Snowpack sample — Snodgrass Mountain, Crested Butte, Colorado (2/4/25, 12:06 PM MST)
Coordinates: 38.923, -106.968
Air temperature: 35 °F
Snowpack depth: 80 cm
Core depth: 70 cm
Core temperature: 32 °F
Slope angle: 14°, slope face: 78°
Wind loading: low
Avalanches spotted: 0
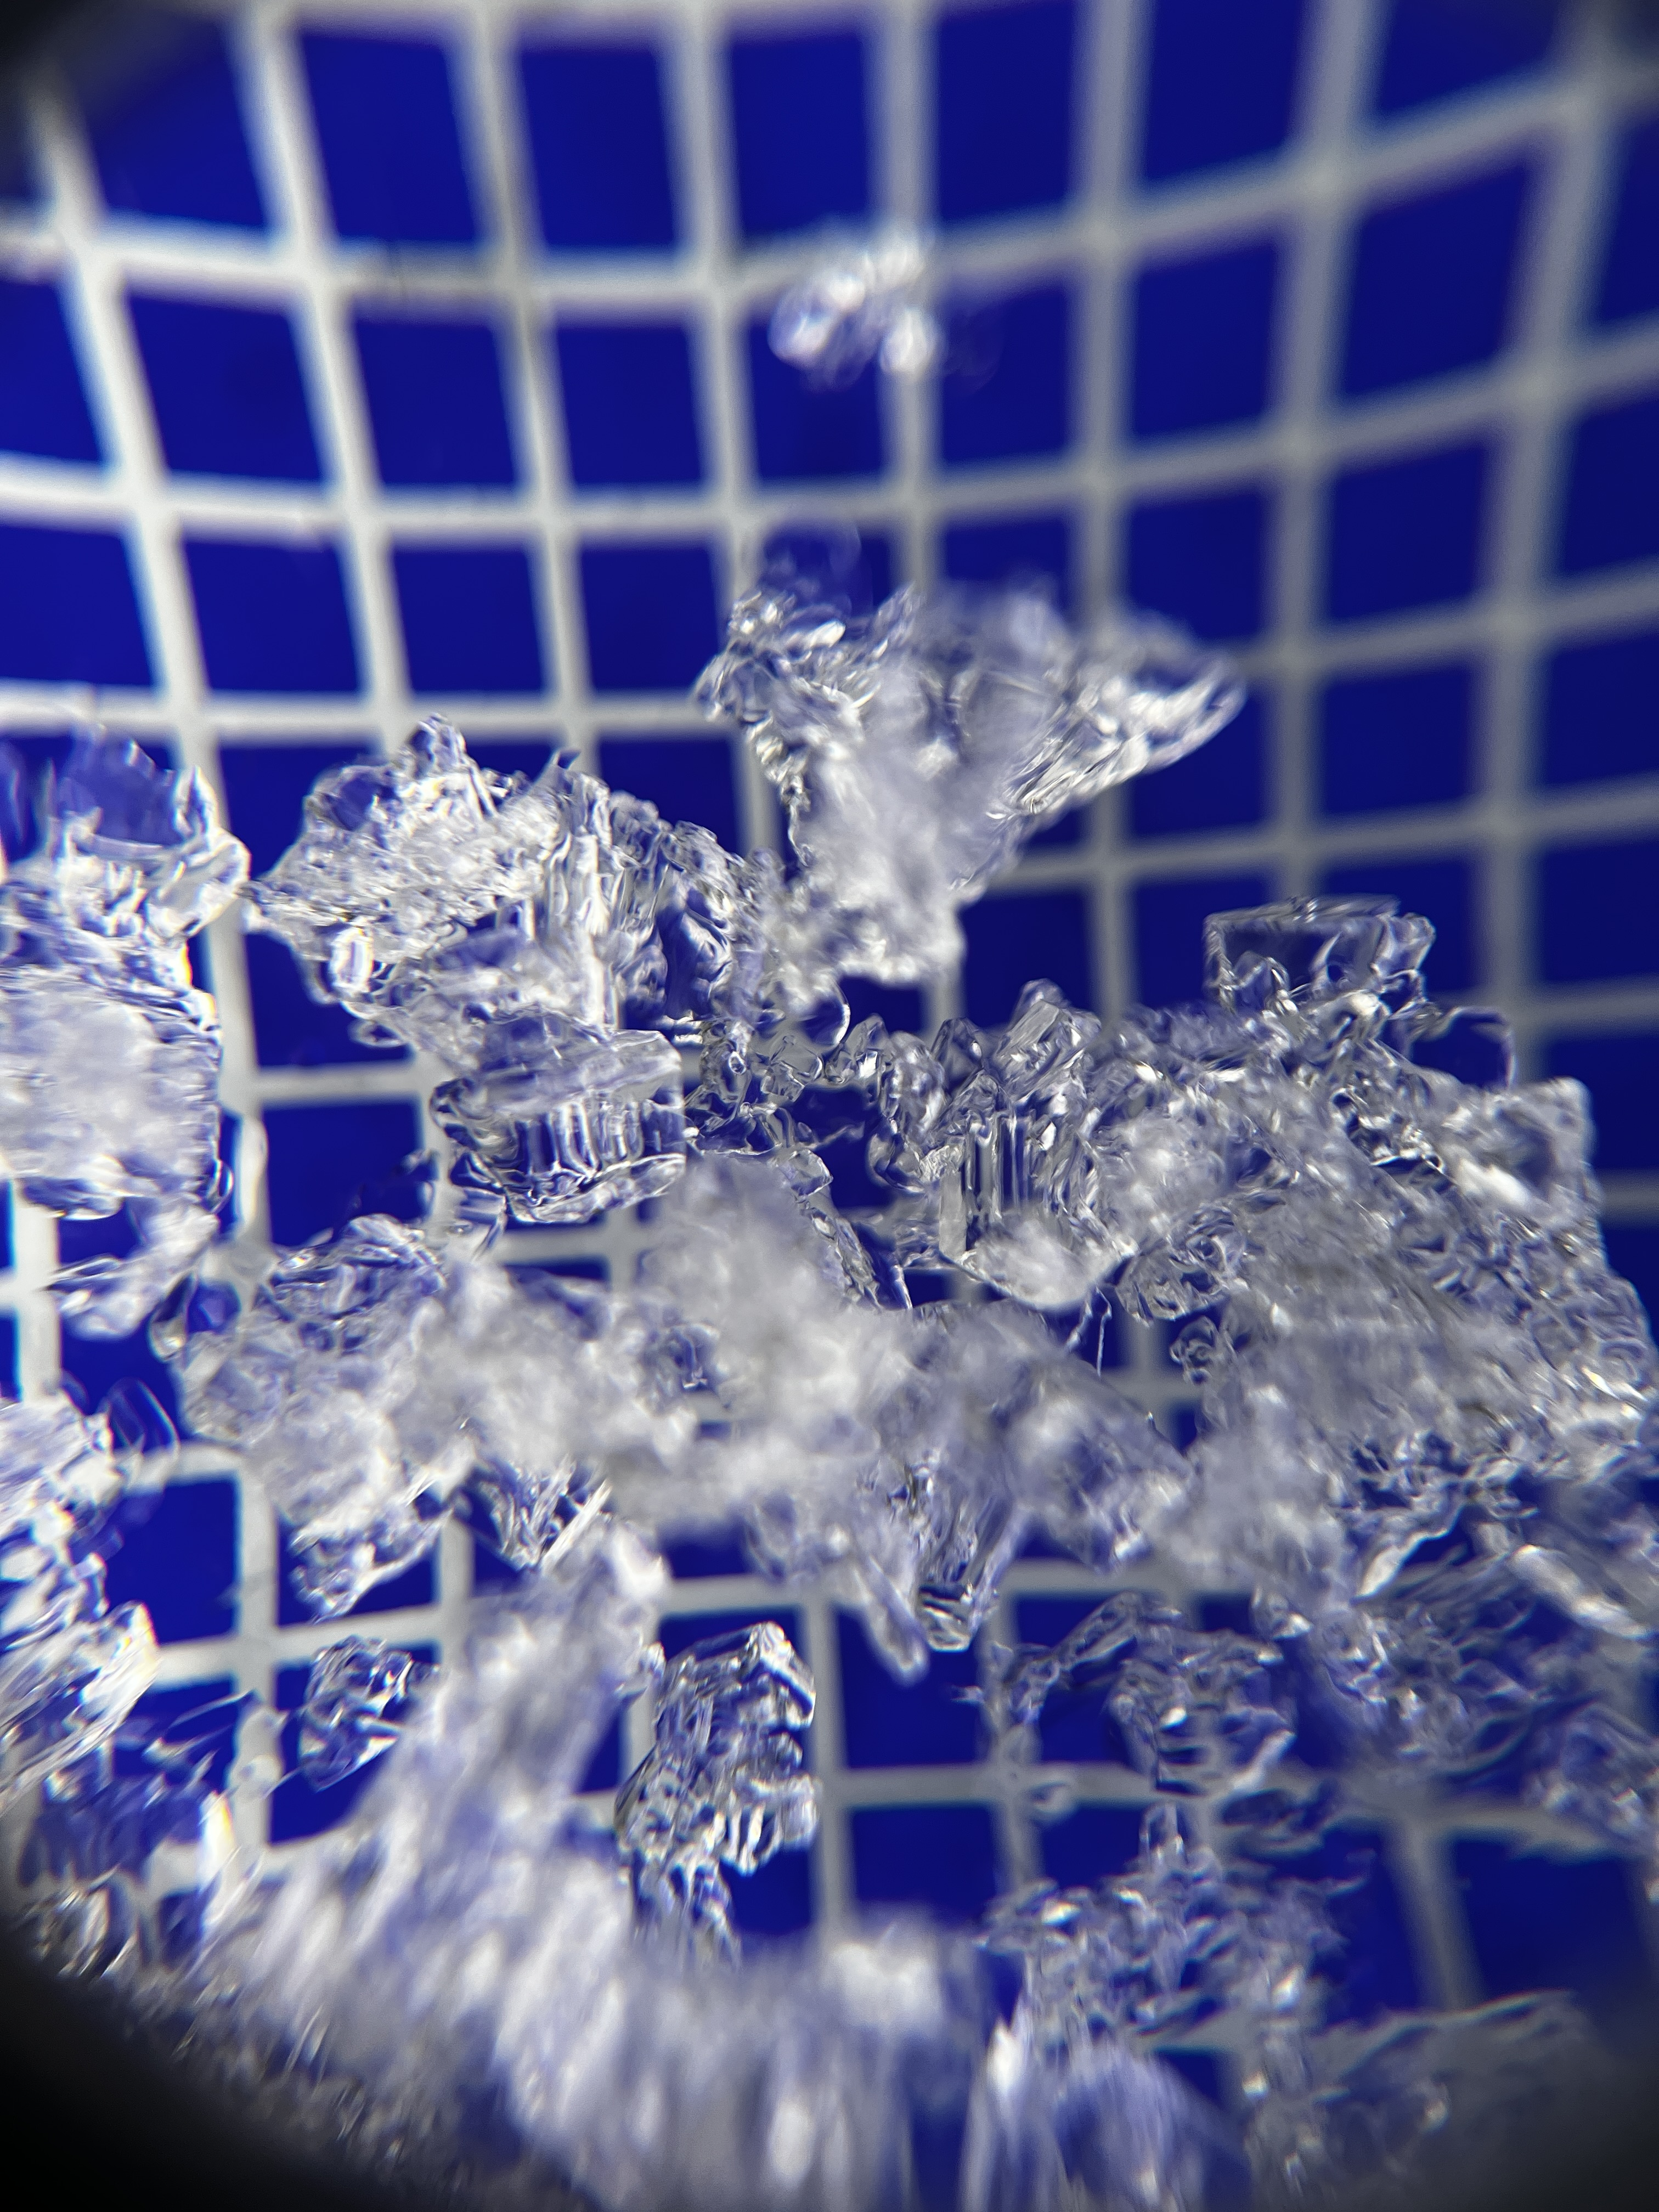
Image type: magnified_profile
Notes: No avalanches nearby, unusually warm weather for the last month reported by residents, Collected 25 yards from treeline